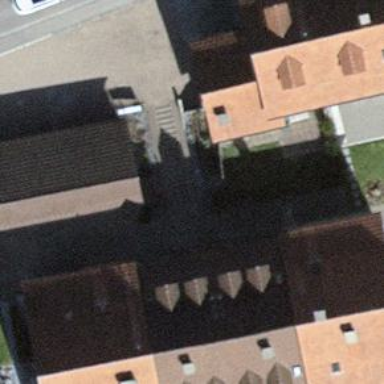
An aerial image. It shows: Building.